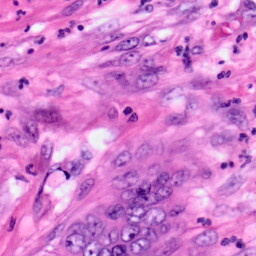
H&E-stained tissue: Pancreatic